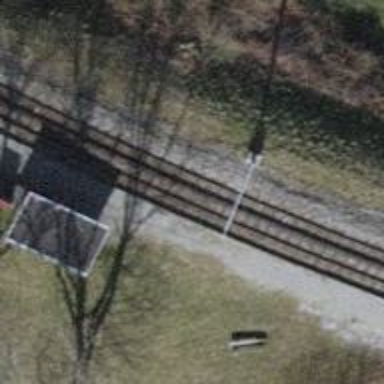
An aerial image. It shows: Railway milestone.